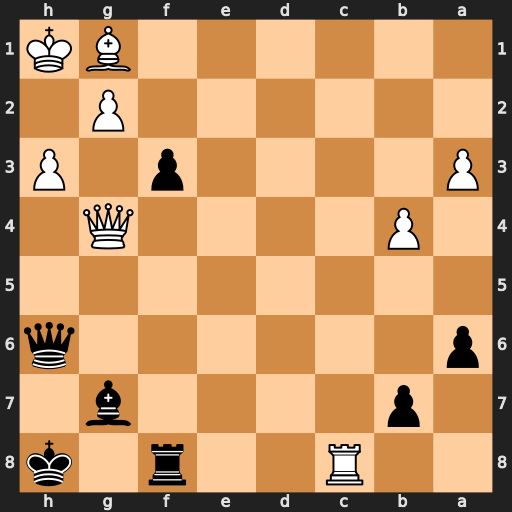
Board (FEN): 2R2r1k/1p4b1/p6q/8/1P4Q1/P4p1P/6P1/6BK
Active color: b
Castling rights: -
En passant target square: -
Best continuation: fxg2+ Kxg2 Qd2+ Kh1 Qd5+ Qg2 Qxg2+ Kxg2 Rxc8